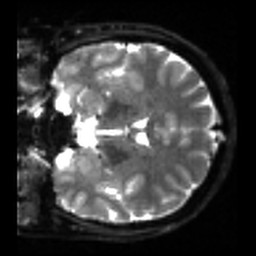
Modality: sbref
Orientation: coronal
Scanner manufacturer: siemens
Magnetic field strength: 3 T
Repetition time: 4 s
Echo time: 0.0594 s